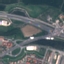
Label: Highway